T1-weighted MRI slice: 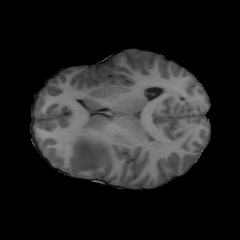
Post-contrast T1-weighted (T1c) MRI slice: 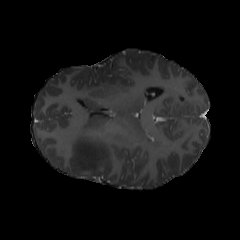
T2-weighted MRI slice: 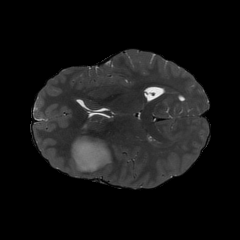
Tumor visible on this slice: yes